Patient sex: M
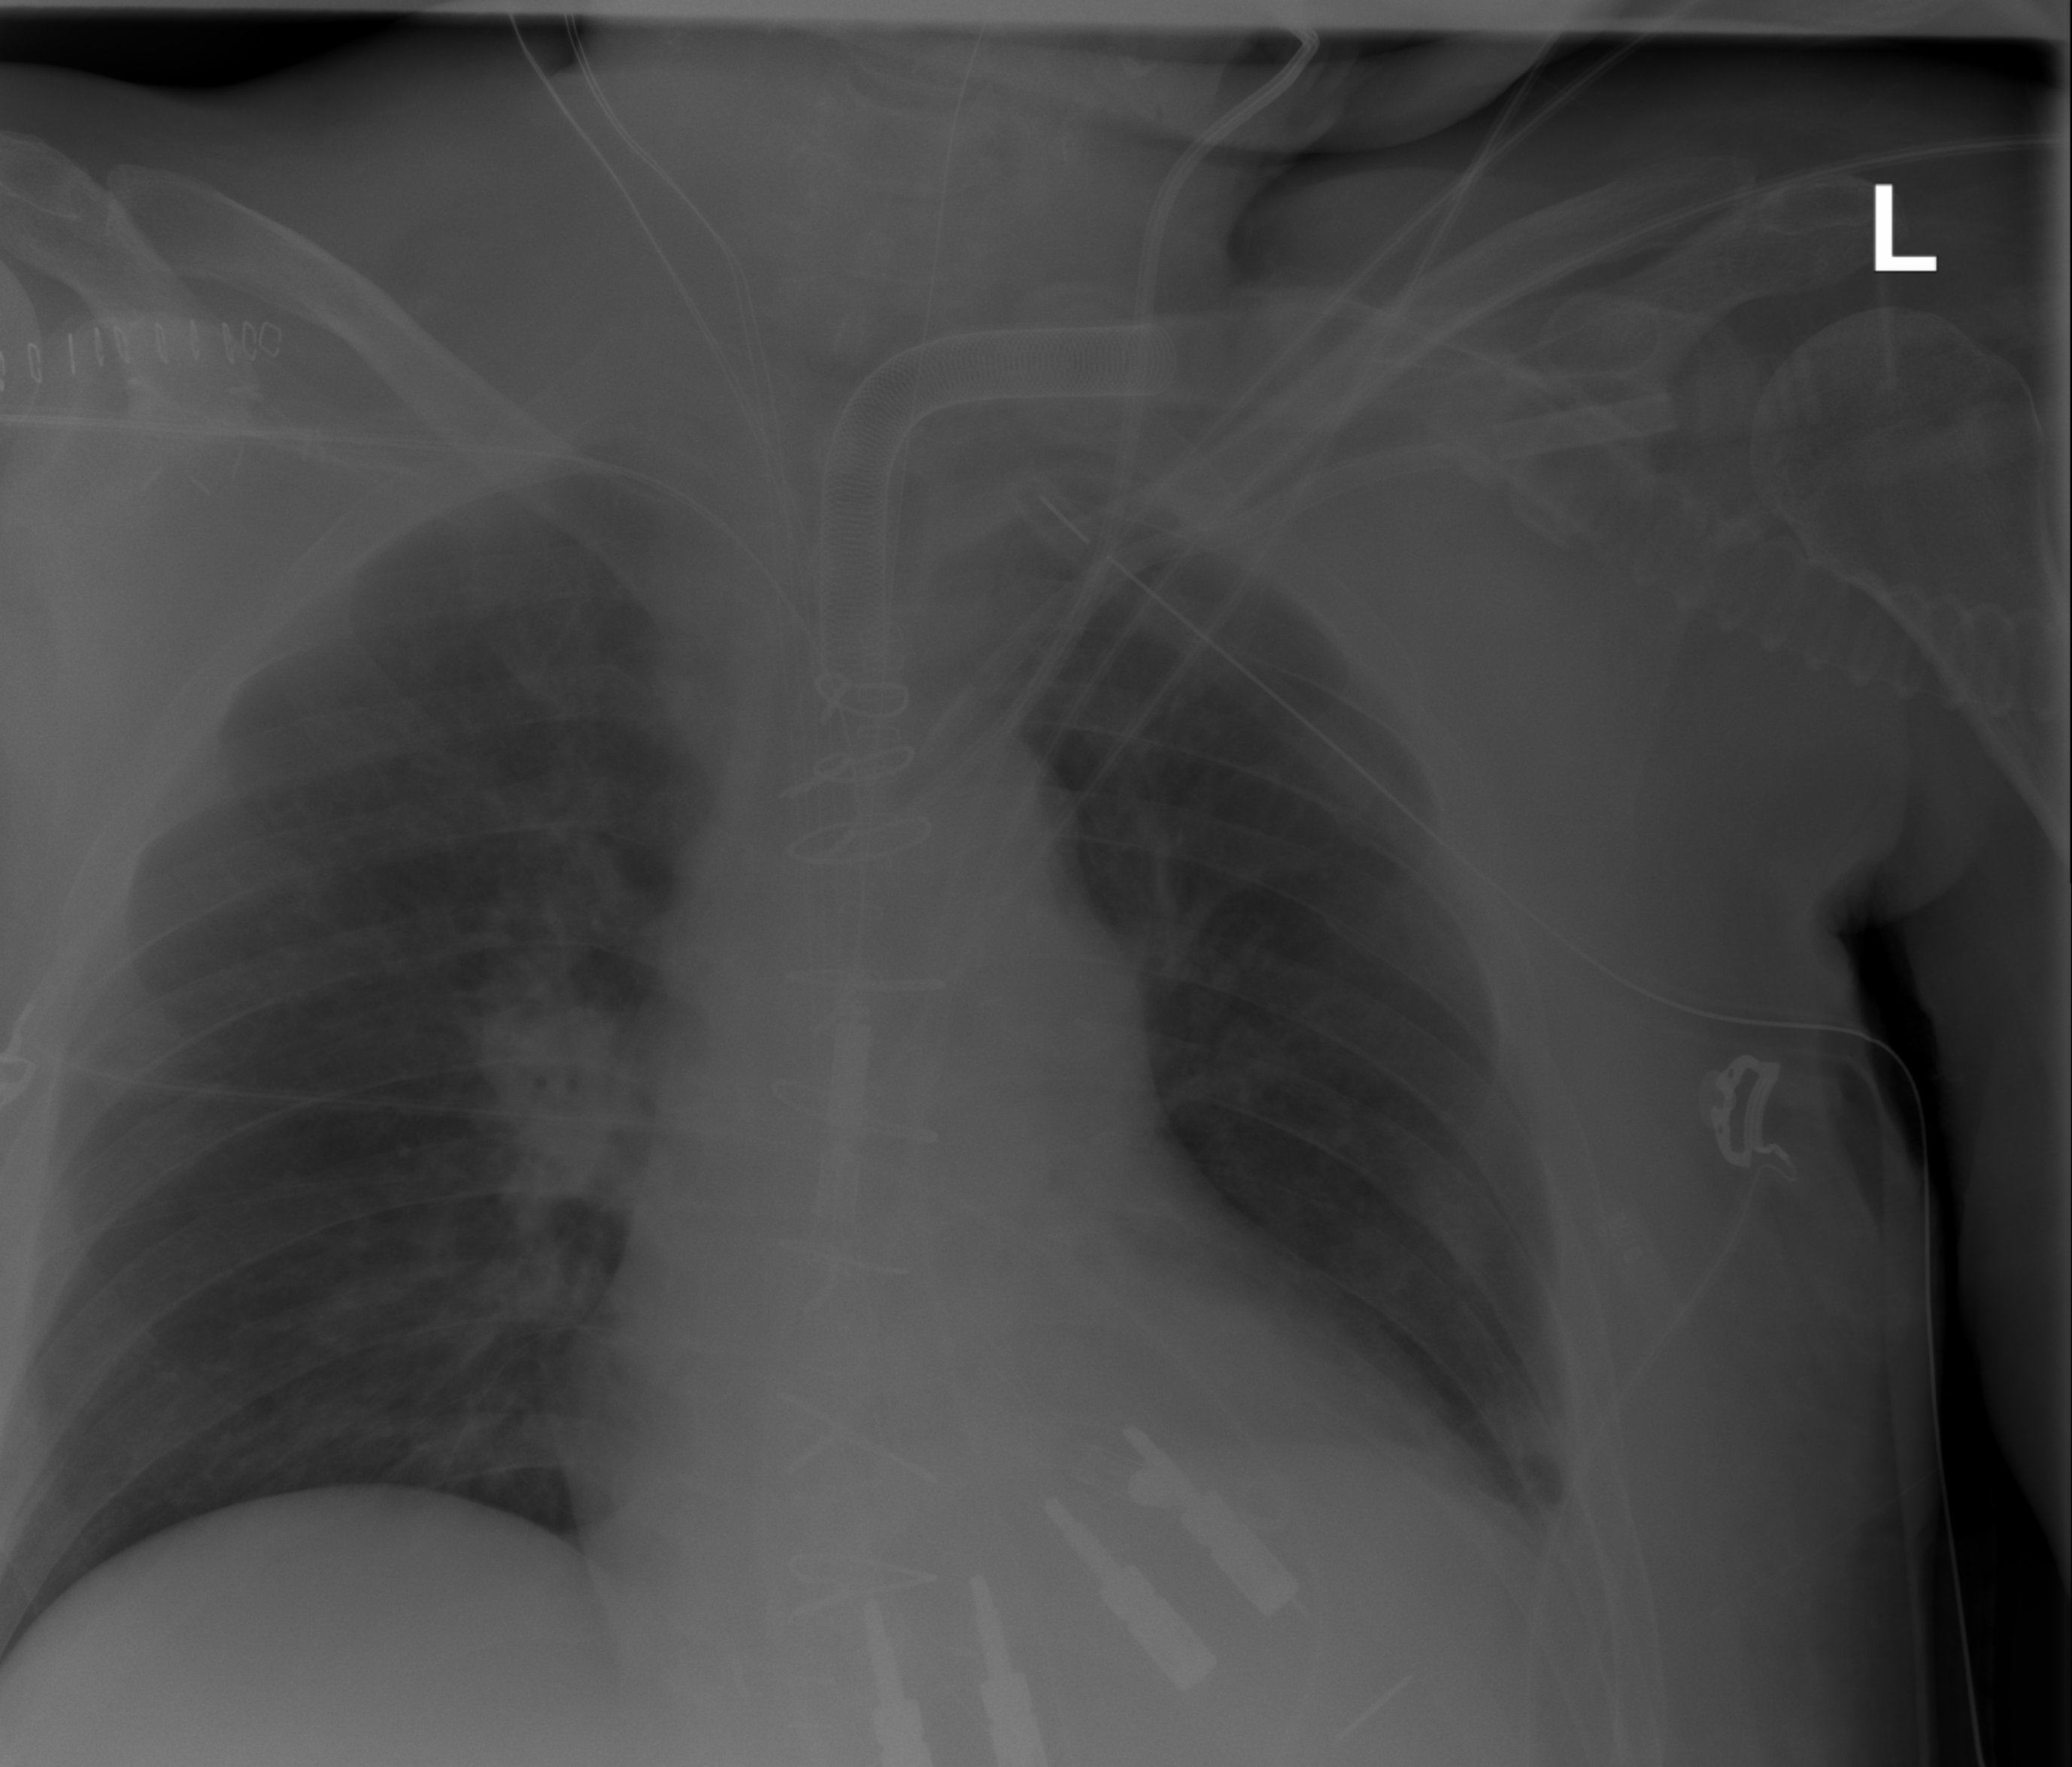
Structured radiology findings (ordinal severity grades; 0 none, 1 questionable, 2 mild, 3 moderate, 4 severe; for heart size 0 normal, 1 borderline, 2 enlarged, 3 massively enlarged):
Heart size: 0
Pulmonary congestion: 0
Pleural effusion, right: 0
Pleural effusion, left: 2
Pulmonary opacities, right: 0
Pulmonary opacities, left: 0
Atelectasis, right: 0
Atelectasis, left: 2